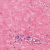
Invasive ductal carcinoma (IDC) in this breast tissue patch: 0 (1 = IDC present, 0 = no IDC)